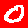
Digit: 0